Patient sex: F
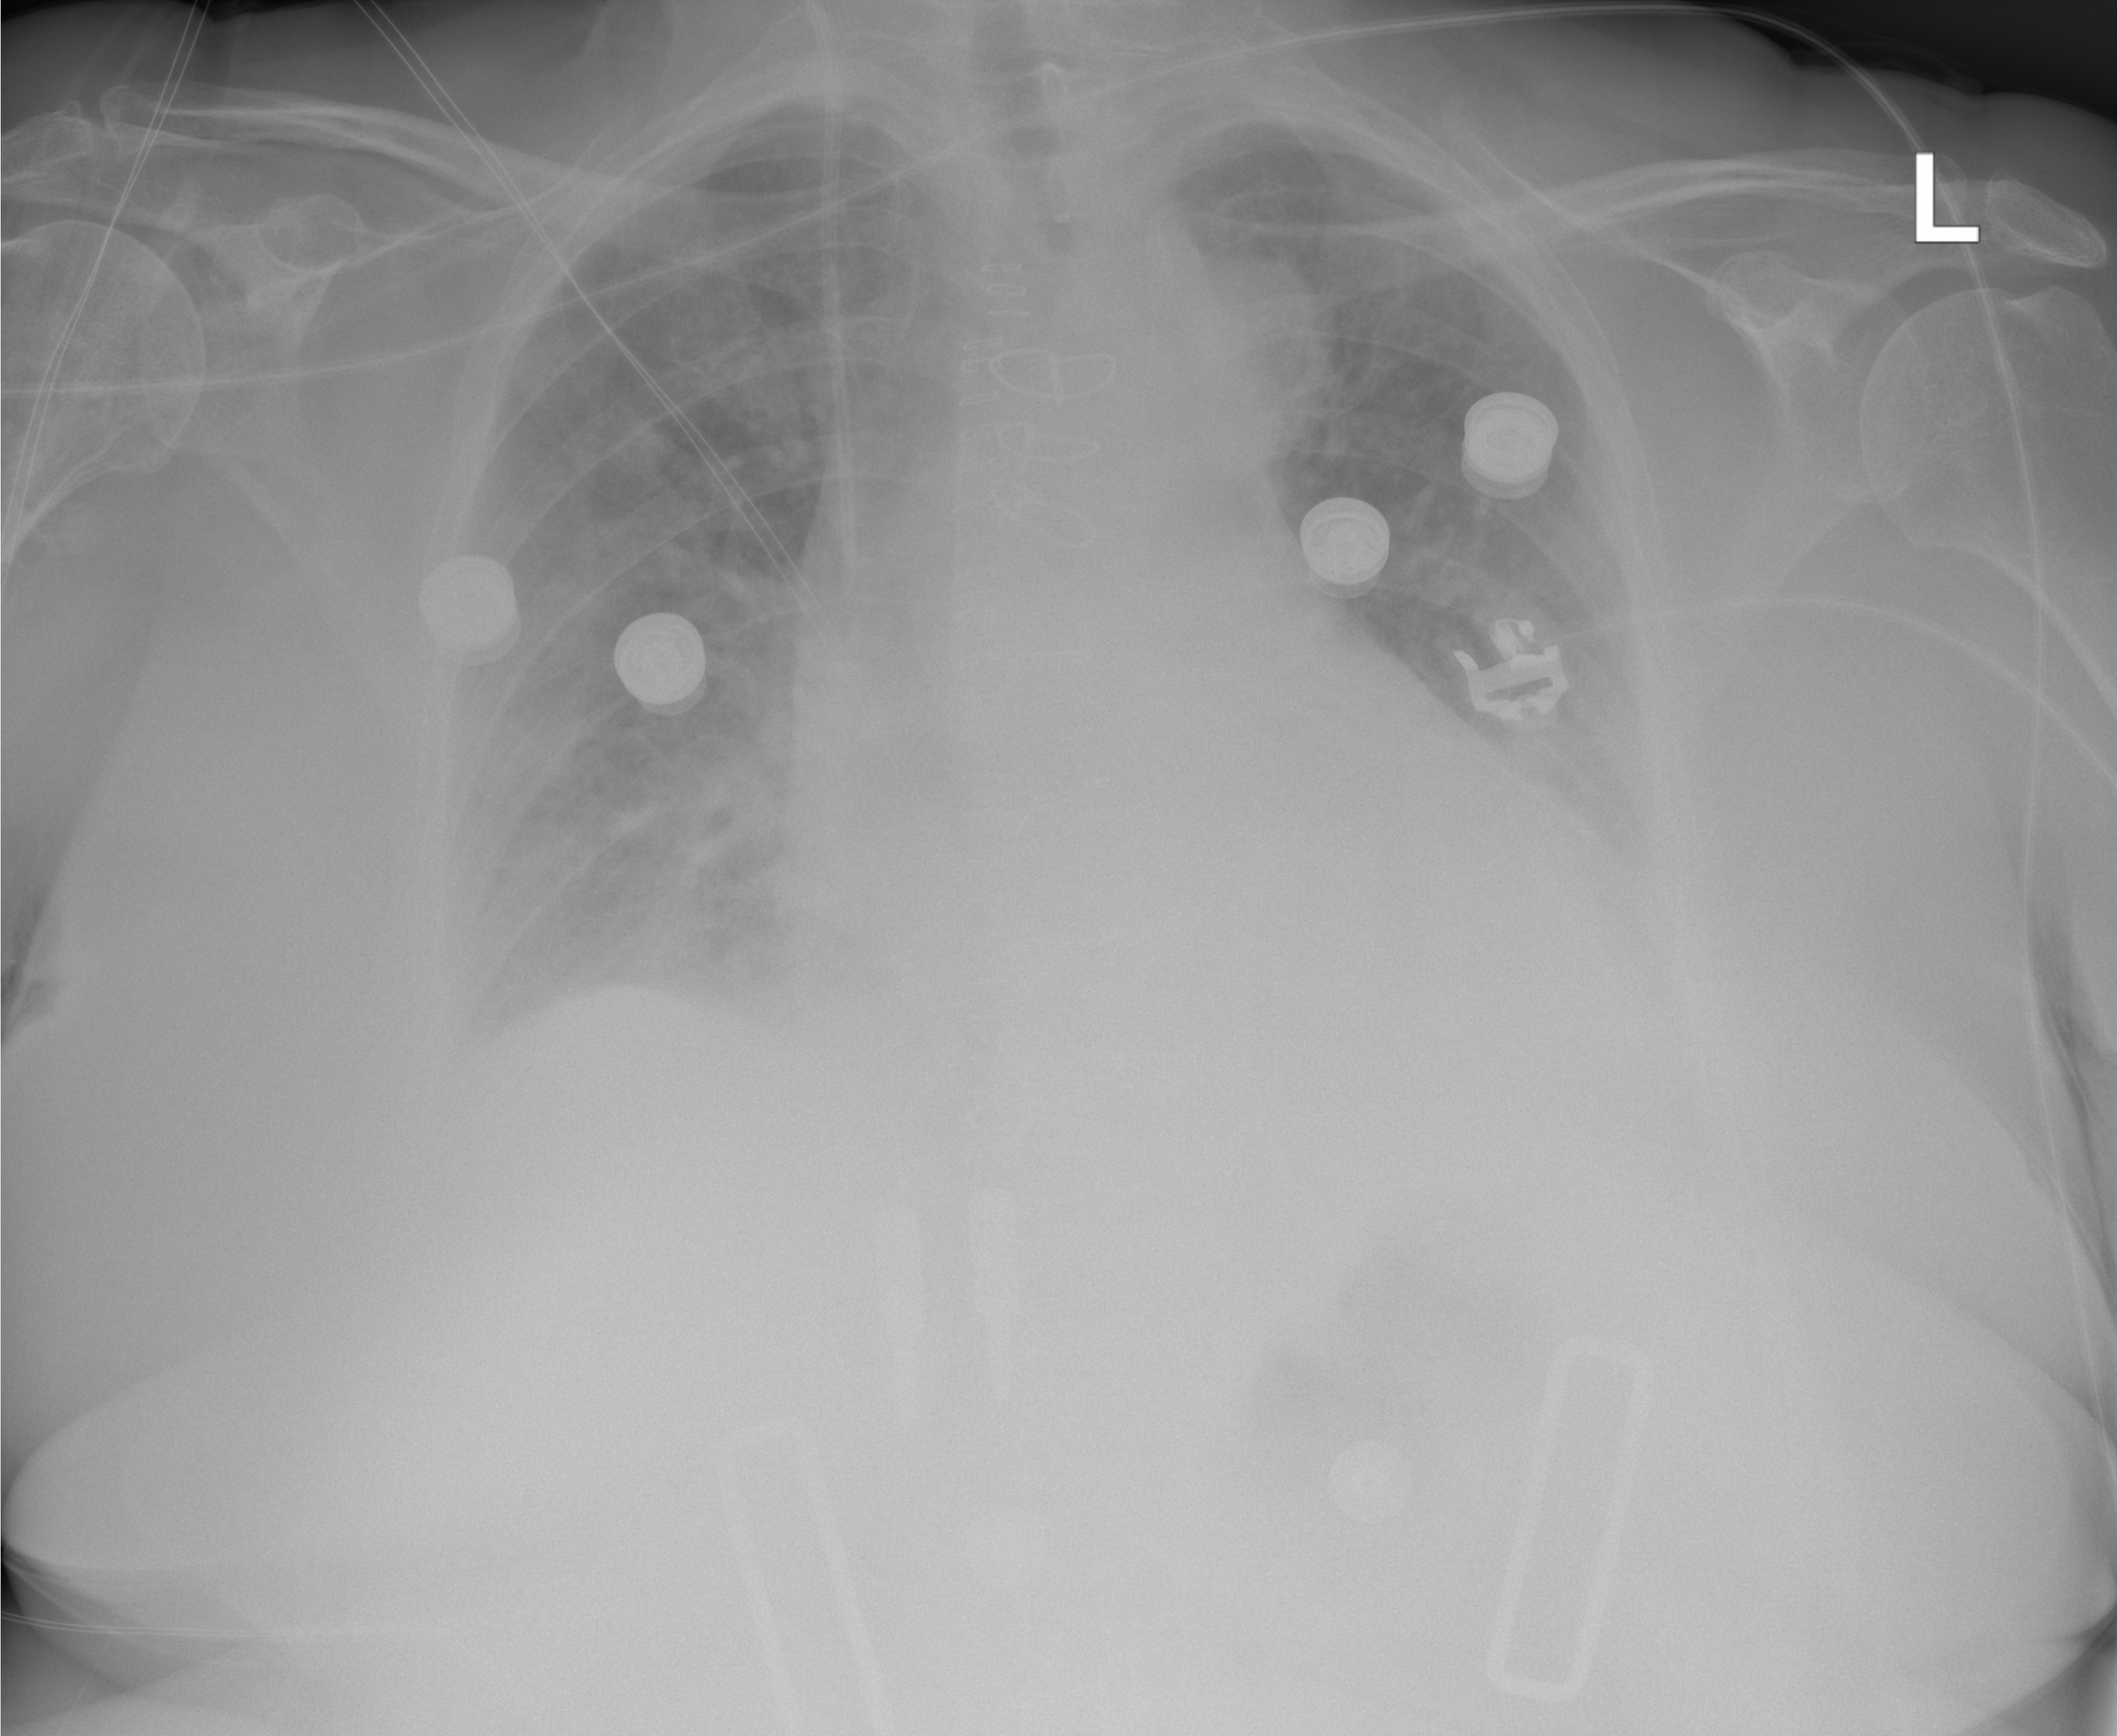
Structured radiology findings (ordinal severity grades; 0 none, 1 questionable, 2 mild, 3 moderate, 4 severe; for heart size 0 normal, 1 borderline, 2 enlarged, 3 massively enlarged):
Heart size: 2
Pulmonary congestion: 2
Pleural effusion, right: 2
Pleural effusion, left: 2
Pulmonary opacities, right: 2
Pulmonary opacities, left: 0
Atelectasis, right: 2
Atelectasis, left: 2